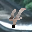
Label: 4